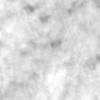
Label: no_change